Aerial crown-view tile of a tropical tree (Barro Colorado Island, Panama), acquired 20240716:
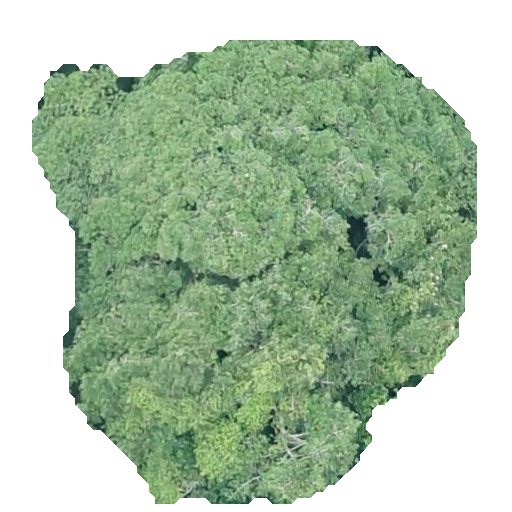
Species: Virola surinamensis
GBIF accepted scientific name: Virola surinamensis
Crown area: 249.673 m²